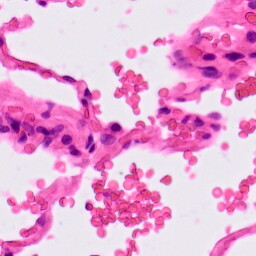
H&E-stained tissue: Lung